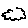
Label: cloud